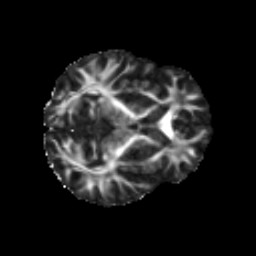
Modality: FA
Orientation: axial
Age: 22
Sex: male
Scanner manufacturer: ge
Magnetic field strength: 3 T
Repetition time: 7.8 s
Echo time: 0.0606 s